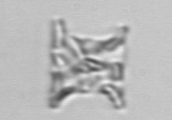
Label: Eucampia